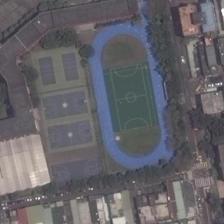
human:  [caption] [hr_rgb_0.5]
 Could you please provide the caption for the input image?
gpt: many buildings and some green plants are around a playground with basketball fields next to it .

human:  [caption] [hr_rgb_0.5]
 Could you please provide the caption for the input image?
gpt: a playground with basketball fields next to it is surrounded by many buildings and some plants .

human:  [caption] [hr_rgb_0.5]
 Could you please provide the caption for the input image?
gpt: the basketball courts onamented by bright green and blue make up this area .

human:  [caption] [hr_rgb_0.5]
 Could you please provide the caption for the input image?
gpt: a blue football field and two small badminton fields near by .

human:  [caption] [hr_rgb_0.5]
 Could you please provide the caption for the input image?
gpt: a playground with several basketball fields is surrounded by many trees and houses .